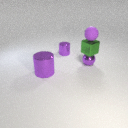
small purple rubber sphere above small purple metal sphere